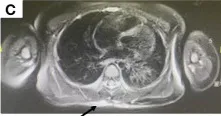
(A, B) Magnetic resonance imaging showed ill-defined margins, diffusive hyperintense signals on fat-suppressed T2 weighted images (black arrow designates the lesion).
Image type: radiology (mri)